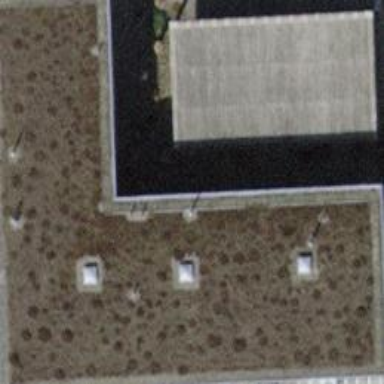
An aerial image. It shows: Terrace building with flat roof.